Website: macys
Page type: customer-info-address
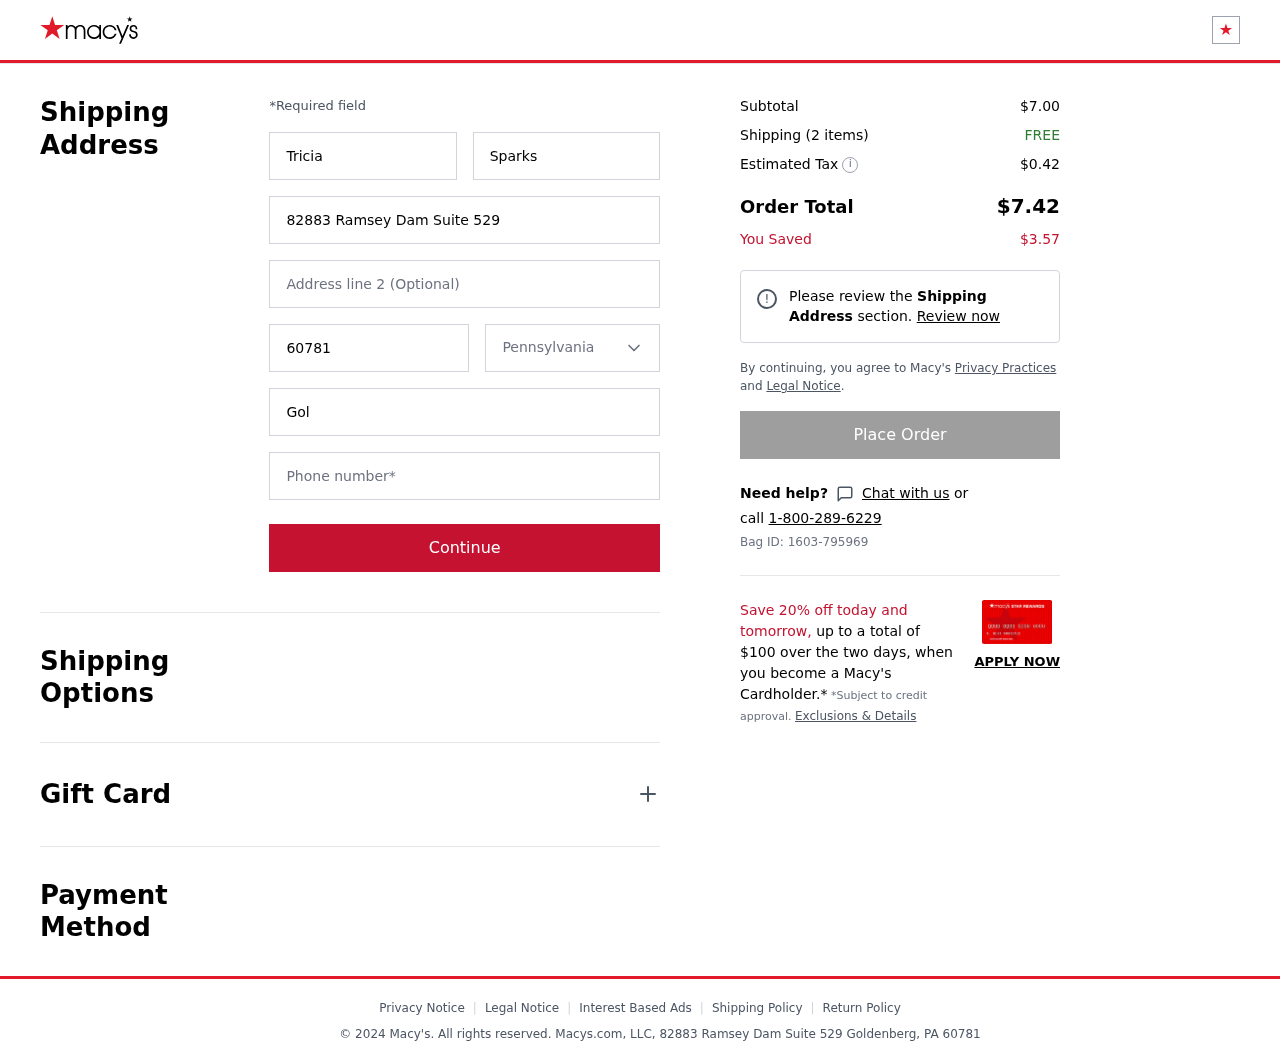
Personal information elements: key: PII_CITY
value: Goldenberg
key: PII_FIRSTNAME
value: Tricia
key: PII_LASTNAME
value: Sparks
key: PII_PHONE
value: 6693221881
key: PII_POSTCODE
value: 60781
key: PII_STATE
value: Pennsylvania
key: PII_STREET
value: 82883 Ramsey Dam Suite 529
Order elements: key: ORDER_SUBTOTAL
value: $7.00
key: ORDER_NUM_ITEMS
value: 2
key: ORDER_SHIPPING_COST
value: FREE
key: ORDER_TAX
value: $0.42
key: ORDER_TOTAL
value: $7.42
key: ORDER_SAVINGS
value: $3.57
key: ORDER_BAG_ID
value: Bag ID: 1603-795969